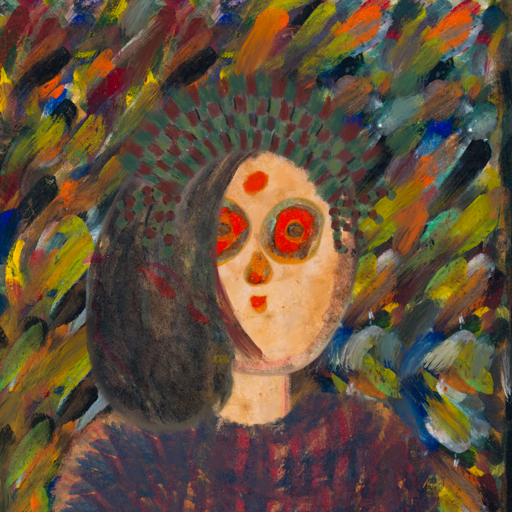
Background: An_Impression, Head And Neck Front: Childish, Face Front: Sisters, Bust: In_The_Sun, Hair Front: Gypsy_Mother, Head Accessory: After_Raid_Crown, Second Necklace: Blank, Necklace: Blank, Baby: Blank